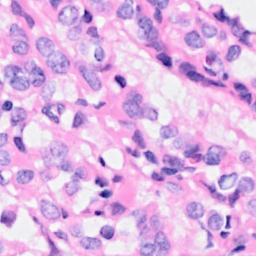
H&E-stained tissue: Breast